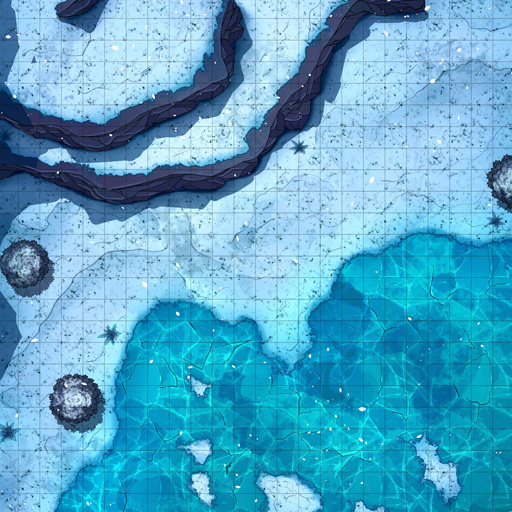
A D&D Grid Map ice cliffs frozen lake south east (On Thin Ice Map)